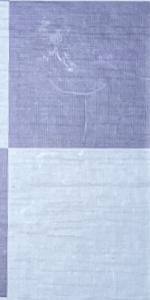
Label: Empty